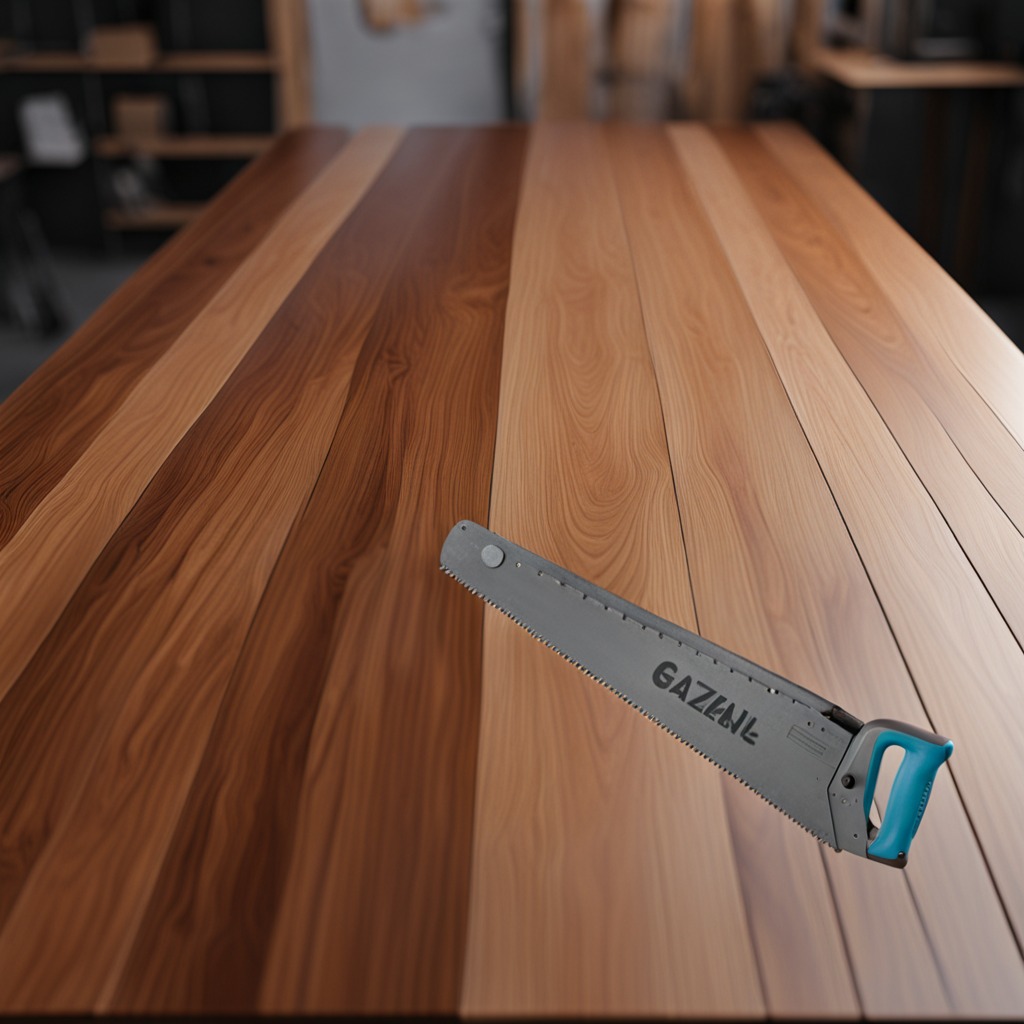
A metal saw is lying on a wooden table in a carpentry studio.